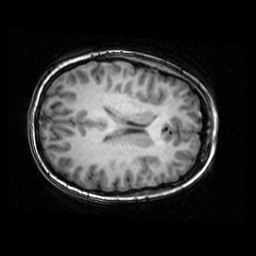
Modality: T1w
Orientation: axial
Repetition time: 0.008948 s
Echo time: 0.001784 s